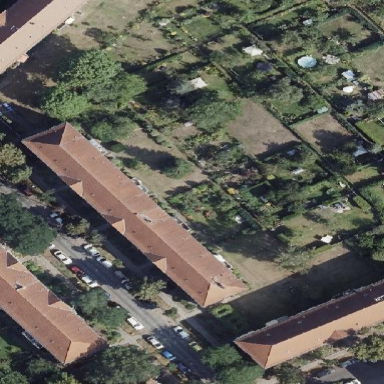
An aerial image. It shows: Hipped roof building with apartments. The roof is covered with red roof tiles.